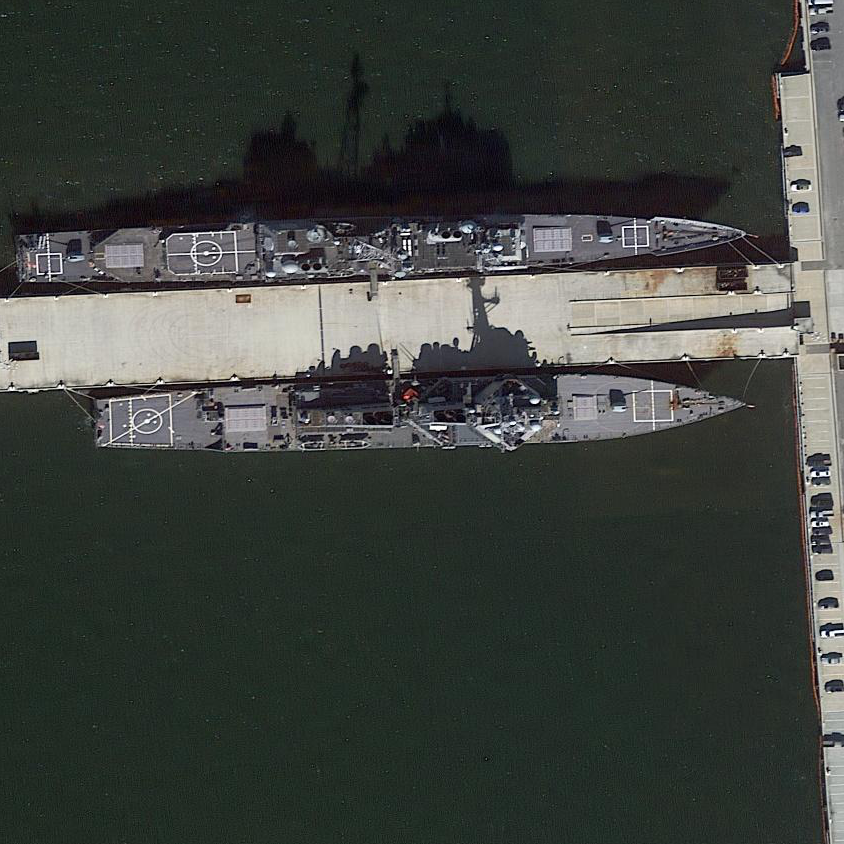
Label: Arleigh_Burke-class_destroyer